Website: macys
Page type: receipt
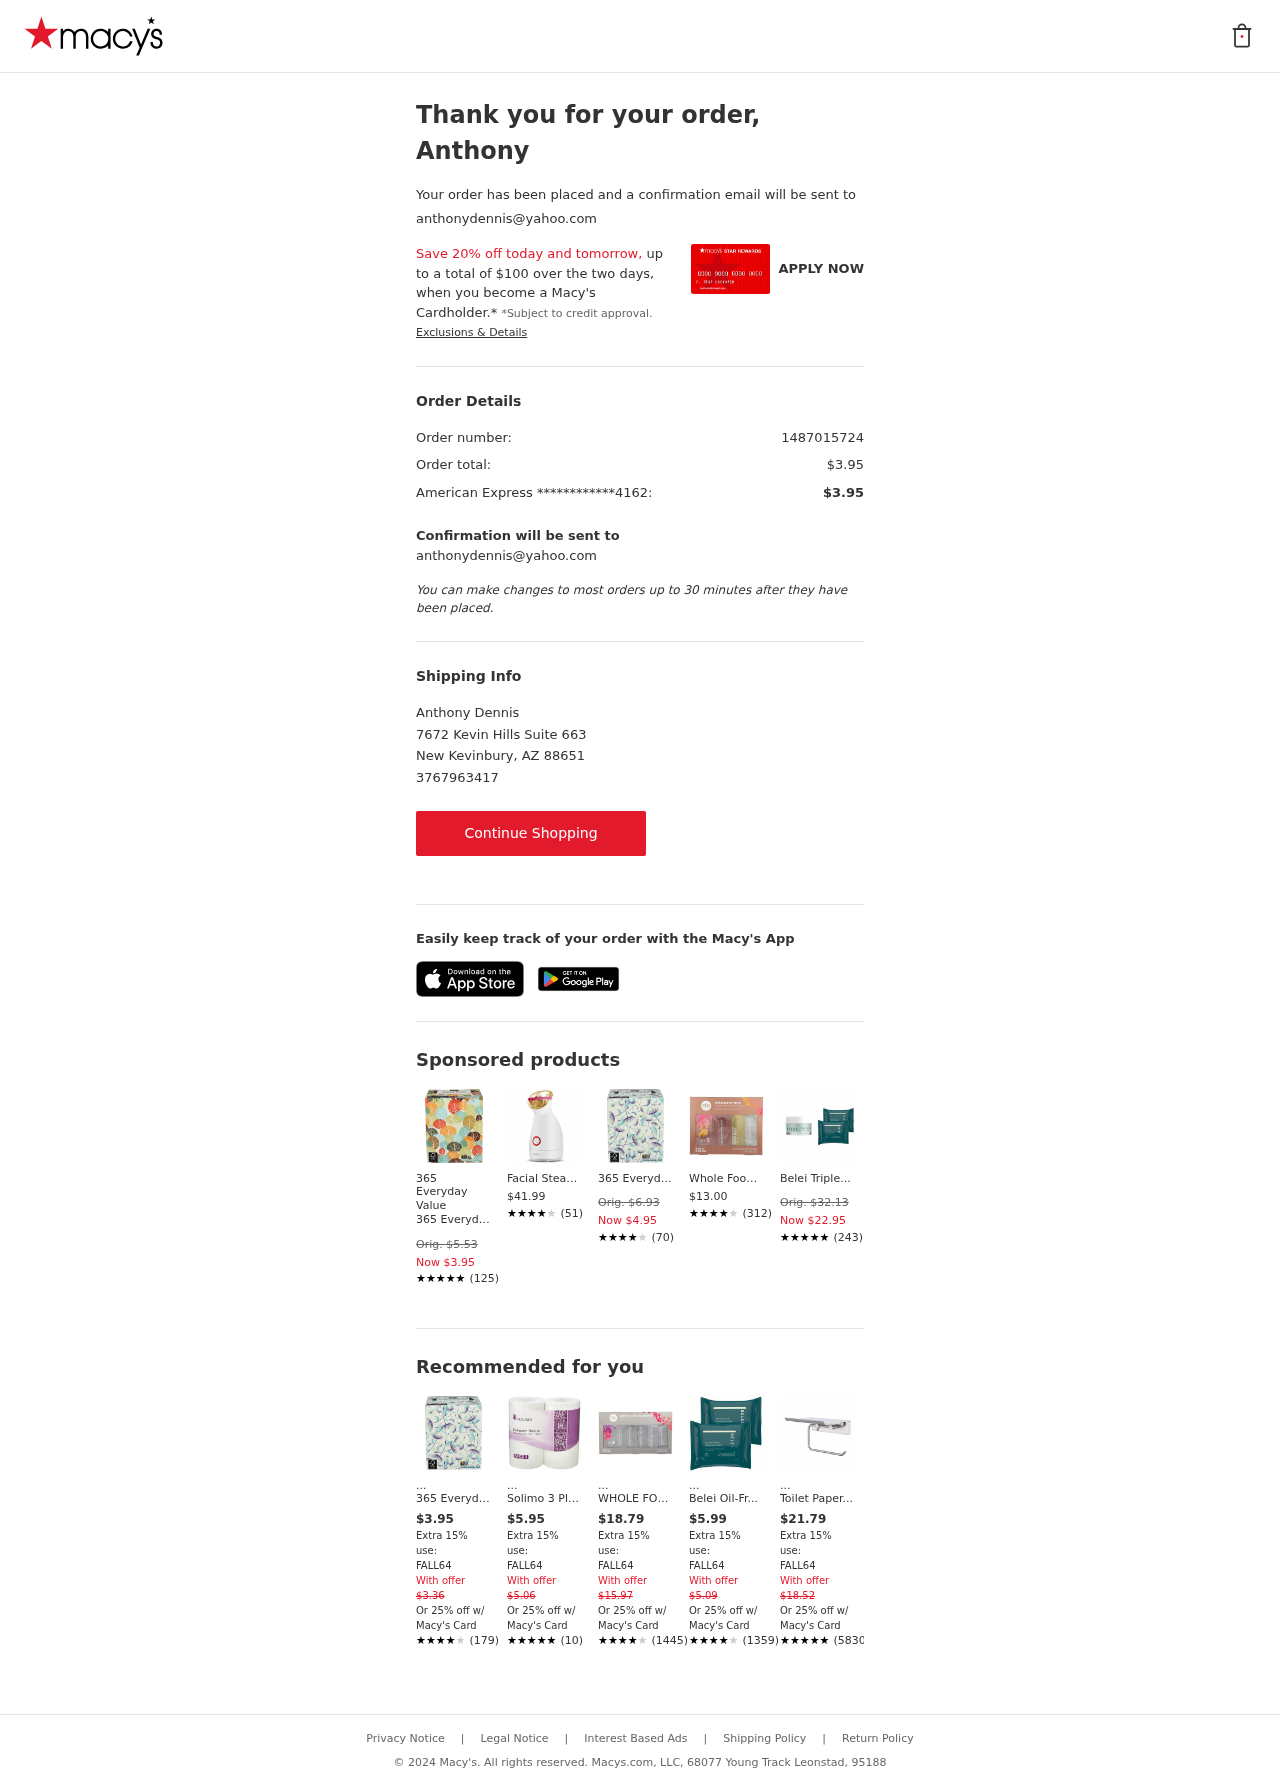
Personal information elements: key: PII_CARD_LAST4
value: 4162
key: PII_CARD_TYPE
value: American Express
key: PII_EMAIL
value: anthonydennis@yahoo.com
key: PII_FIRSTNAME
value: Anthony
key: PII_FULLNAME
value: Anthony Dennis
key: PII_PHONE
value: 3767963417
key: PII_PROMO_CODE
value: FALL64
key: PII_STREET
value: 7672 Kevin Hills Suite 663
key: PII_EMAIL2
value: anthonydennis@yahoo.com
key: PII_CITY_STATE_ZIP
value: New Kevinbury, AZ 88651
Product elements: key: PRODUCT10_NAME
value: Toilet Paper Holder with Shelf Self Adhesive RUSTPROOF Stainless Steel Bathroom Tissue Paper Roll Ho
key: PRODUCT10_NUM_RATINGS
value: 5830
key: PRODUCT10_PRICE
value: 21.79
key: PRODUCT10_RATING
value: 4.7
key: PRODUCT1_BRAND
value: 365 Everyday Value
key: PRODUCT1_NAME
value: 365 Everyday Value, 100% Recycled Facial Tissue, 95 Count
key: PRODUCT1_NUM_RATINGS
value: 125
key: PRODUCT1_PRICE
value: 3.95
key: PRODUCT1_RATING
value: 4.7
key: PRODUCT2_NAME
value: Facial Steamer Professional Face Steamer for Blackheads, Nano Ionic Face Humidifier, Warm Mist Face
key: PRODUCT2_NUM_RATINGS
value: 51
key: PRODUCT2_PRICE
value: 41.99
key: PRODUCT2_RATING
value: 3.9
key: PRODUCT3_NAME
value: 365 Everyday Value, Sustainably Soft Facial Tissue, 100 ct
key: PRODUCT3_NUM_RATINGS
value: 70
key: PRODUCT3_PRICE
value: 4.95
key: PRODUCT3_RATING
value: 3.7
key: PRODUCT4_NAME
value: Whole Foods Market, Treatment Trio, Assorted Facial Masks, 2.1 fl oz (Pack of 3)
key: PRODUCT4_NUM_RATINGS
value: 312
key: PRODUCT4_PRICE
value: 13
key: PRODUCT4_RATING
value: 3.8
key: PRODUCT5_NAME
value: Belei Triple-Peptide Eye Cream, Fragrance Free, Paraben Free, 0.5 Fluid Ounce (15 mL) & Oil-Free Mic
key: PRODUCT5_NUM_RATINGS
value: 243
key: PRODUCT5_PRICE
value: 22.95
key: PRODUCT5_RATING
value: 4.9
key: PRODUCT6_NAME
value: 365 Everyday Value, Sustainably Soft Facial Tissue, 100 Count
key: PRODUCT6_NUM_RATINGS
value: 179
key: PRODUCT6_PRICE
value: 3.95
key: PRODUCT6_RATING
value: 4
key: PRODUCT7_NAME
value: Solimo 3 Ply Bathroom Tissue Toilet Paper Roll - 4 Rolls (160 gm/roll)
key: PRODUCT7_NUM_RATINGS
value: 10
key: PRODUCT7_PRICE
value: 5.95
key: PRODUCT7_RATING
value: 4.9
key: PRODUCT8_NAME
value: WHOLE FOODS MARKET Cotton Cupra Mask Gift Set, 1 EA
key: PRODUCT8_NUM_RATINGS
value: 1445
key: PRODUCT8_PRICE
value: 18.79
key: PRODUCT8_RATING
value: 4.3
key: PRODUCT9_NAME
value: Belei Oil-Free Micellar Facial Cleansing Wipes, Fragrance Free, Alcohol Free, 25 Count (Pack of 2)
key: PRODUCT9_NUM_RATINGS
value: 1359
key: PRODUCT9_PRICE
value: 5.99
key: PRODUCT9_RATING
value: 4.4
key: PRODUCT1_ORIGINAL_PRICE
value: Orig. $5.53
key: PRODUCT3_ORIGINAL_PRICE
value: Orig. $6.93
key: PRODUCT5_ORIGINAL_PRICE
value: Orig. $32.13
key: PRODUCT6_OFFER_PRICE
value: $3.36
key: PRODUCT7_OFFER_PRICE
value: $5.06
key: PRODUCT8_OFFER_PRICE
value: $15.97
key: PRODUCT9_OFFER_PRICE
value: $5.09
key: PRODUCT10_OFFER_PRICE
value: $18.52
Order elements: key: ORDER_ID
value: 1487015724
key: ORDER_TOTAL
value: $3.95